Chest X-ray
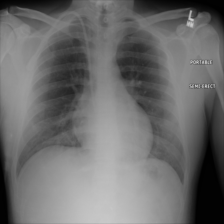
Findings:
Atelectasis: negative
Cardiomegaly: negative
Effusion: positive
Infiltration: positive
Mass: negative
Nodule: negative
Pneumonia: negative
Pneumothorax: negative
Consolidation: negative
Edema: negative
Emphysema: negative
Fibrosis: negative
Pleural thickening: negative
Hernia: negative